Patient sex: F
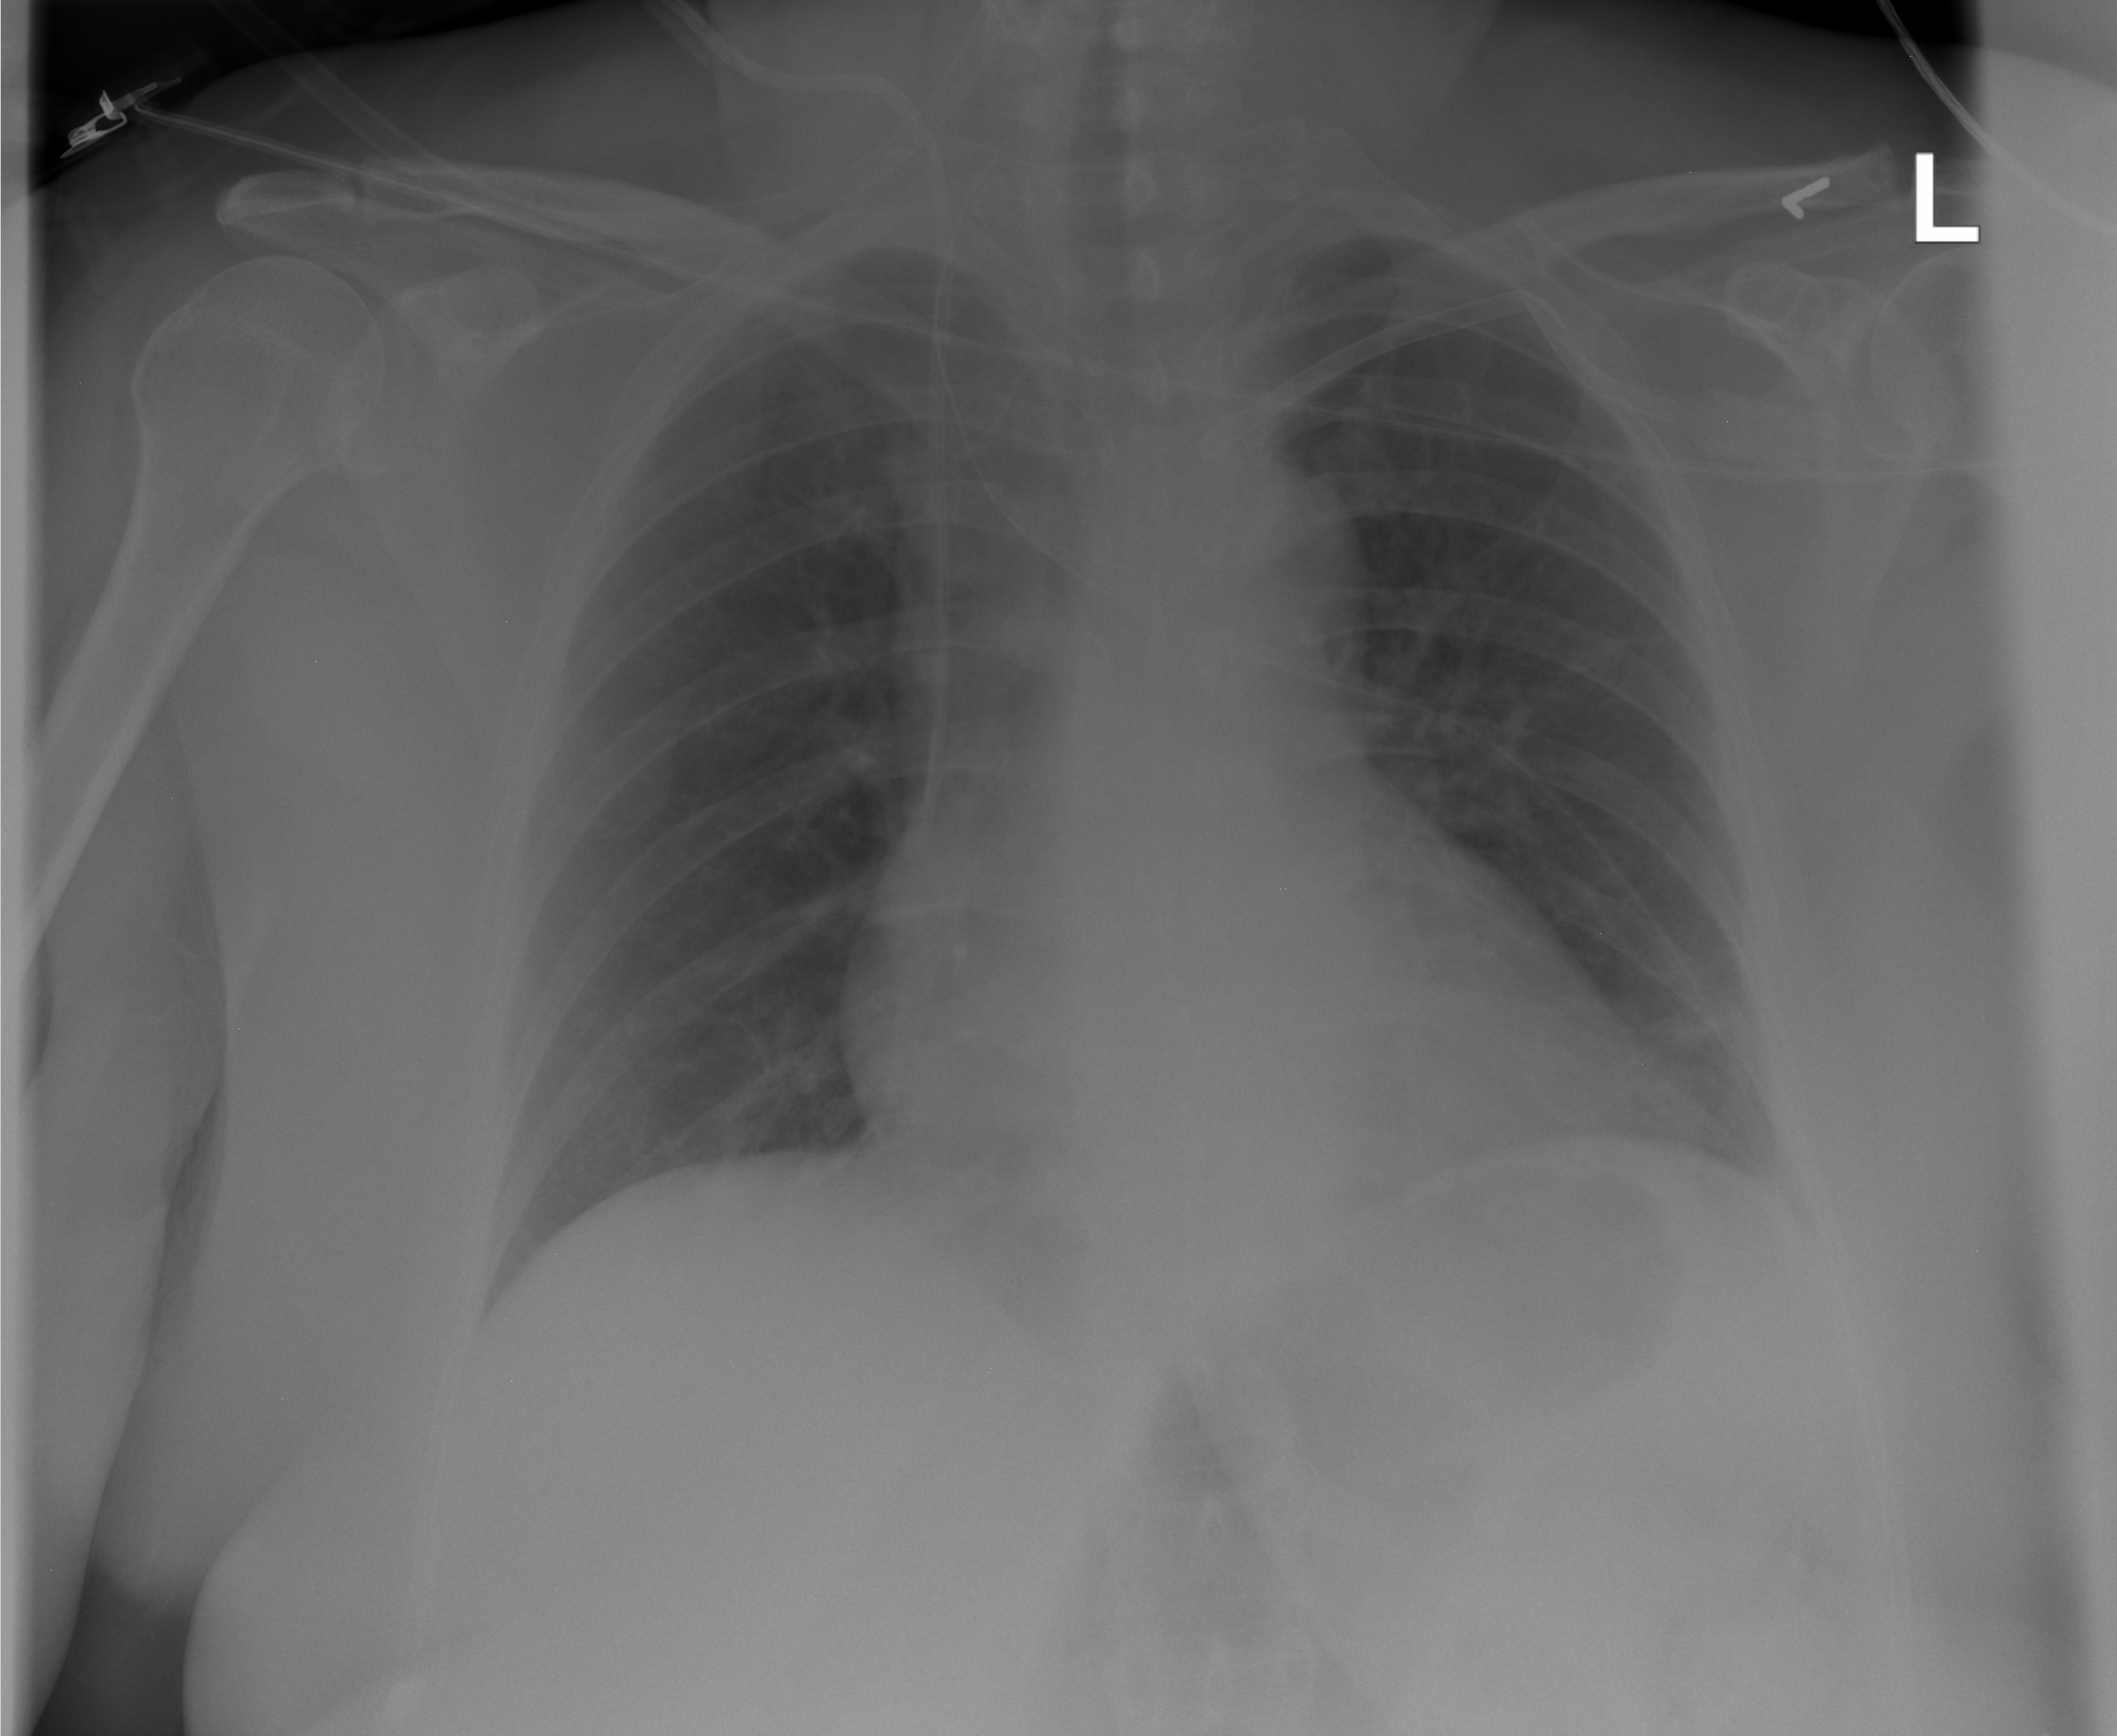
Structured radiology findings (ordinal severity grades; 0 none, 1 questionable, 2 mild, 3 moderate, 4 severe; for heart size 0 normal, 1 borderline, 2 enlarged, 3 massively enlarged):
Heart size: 0
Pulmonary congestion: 0
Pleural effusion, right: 0
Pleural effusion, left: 0
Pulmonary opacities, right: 0
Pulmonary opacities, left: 0
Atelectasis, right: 0
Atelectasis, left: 2